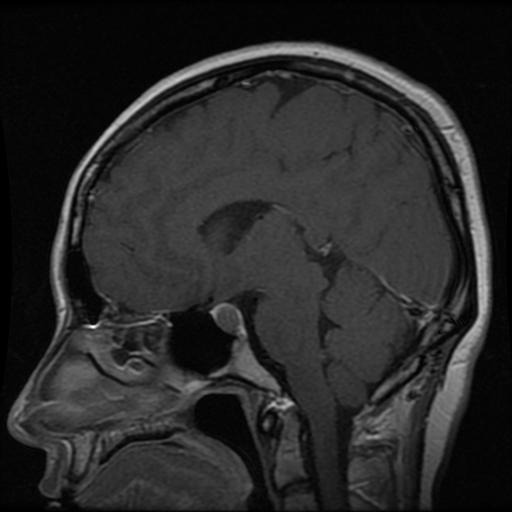
Label: pituitary